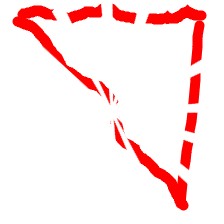
Shape: triangle